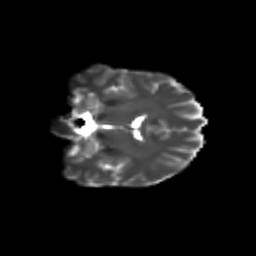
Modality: T2w
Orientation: coronal
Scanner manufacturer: siemens
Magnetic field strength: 3 T
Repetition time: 9.2 s
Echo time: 0.084 s